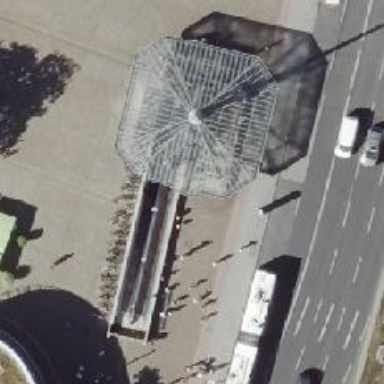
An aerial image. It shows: Subway entrance.